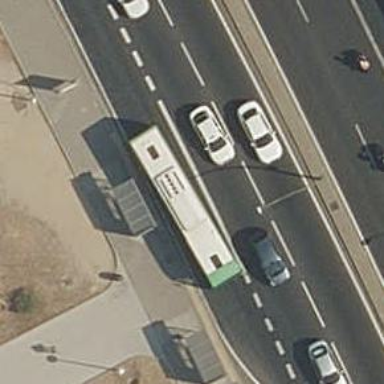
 serving as platform for public transportation."